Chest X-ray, AP view. Patient: 27 years old, sex M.
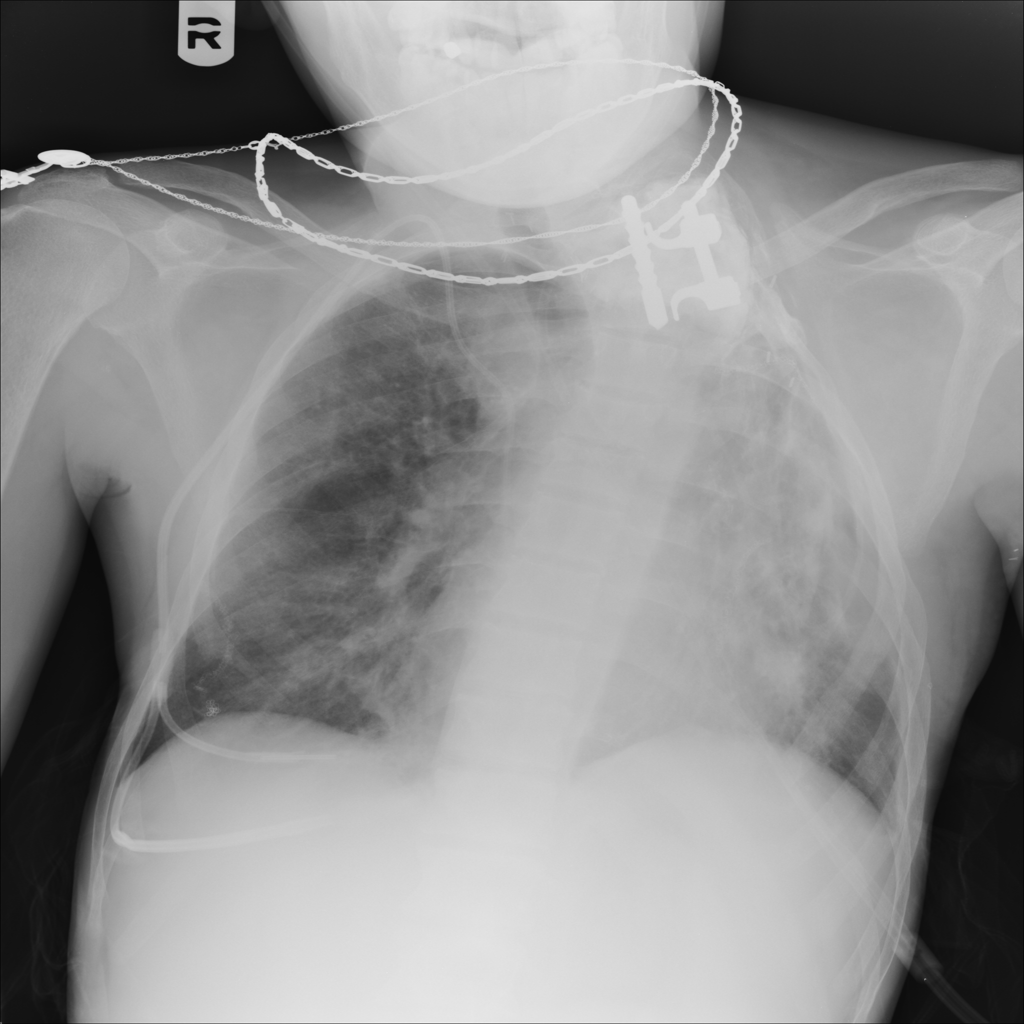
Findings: Nodule